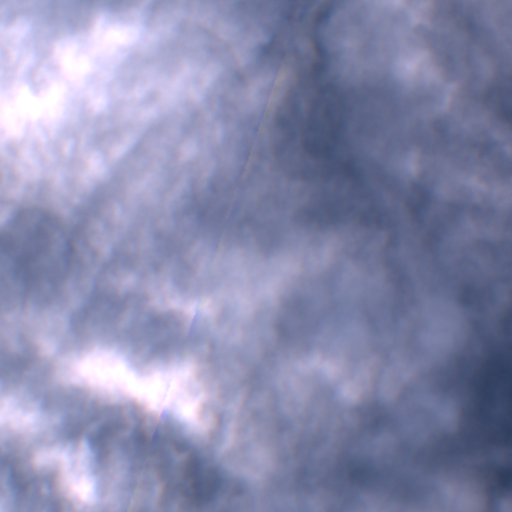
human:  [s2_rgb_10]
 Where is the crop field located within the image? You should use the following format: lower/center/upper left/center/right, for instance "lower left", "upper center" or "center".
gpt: The crop field is located in the lower left of the image.
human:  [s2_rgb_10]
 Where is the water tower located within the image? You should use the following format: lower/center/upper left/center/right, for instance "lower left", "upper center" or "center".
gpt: The water tower is located in the upper center of the image.
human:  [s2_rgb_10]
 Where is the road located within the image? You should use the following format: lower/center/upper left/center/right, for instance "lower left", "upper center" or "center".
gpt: There is no road in the image.